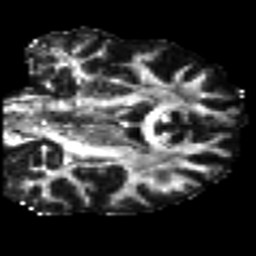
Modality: FA
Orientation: coronal
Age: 23
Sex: male
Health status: ill
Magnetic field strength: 3 T
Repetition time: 9 s
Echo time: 0.093 s